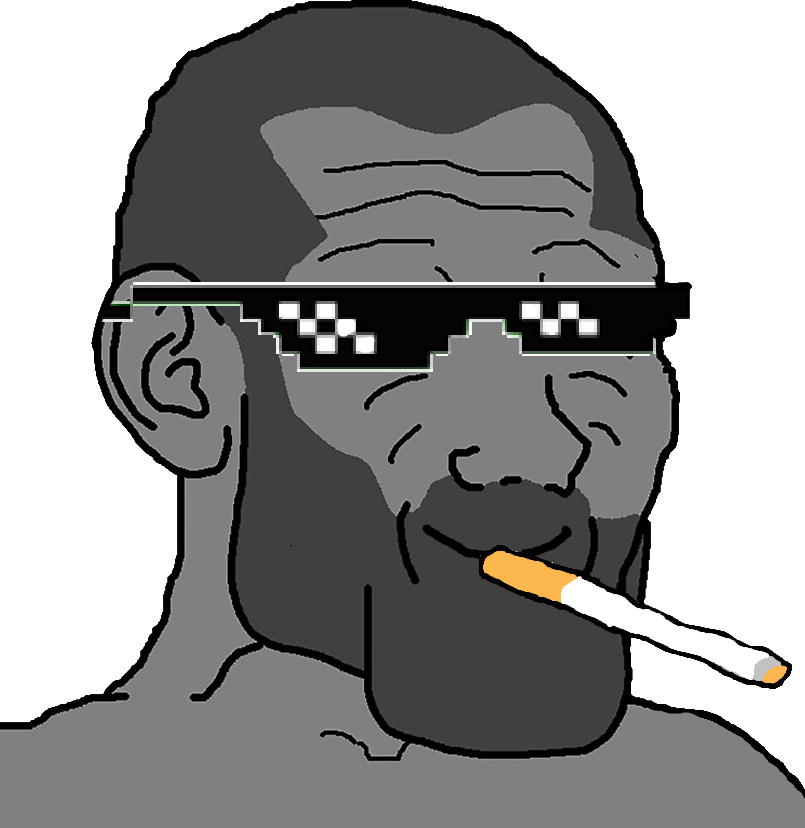
Label: 5_Grey_Chad